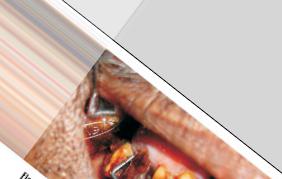
Condition: Tooth Discoloration